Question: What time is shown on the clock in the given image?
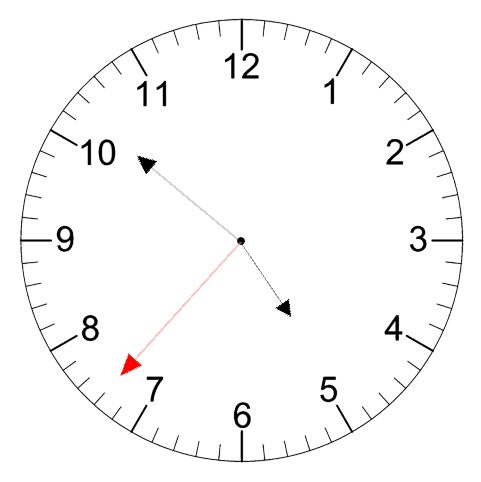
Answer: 04:51:37